Question: Some progrees from my old question (<URL>
'''
#slideshow {
height: 550px;
width: 1400px;
overflow: hidden;
}
.slide {
// NEED TO BE ABSOLUTE POSITIONED. If I comment the line, all work as expected, but slideshow don't slide.
position: absolute;
}
.slide img {
height: 550px;
left: 50% !important;
margin-left: -700px;
position: absolute;
}
<div id="slideshow">
<div class="slide"><img src="http://di20studios.com/2012/royalpack/images/banners/af_banner_rp_01.jpg" /></div>
<div class="slide"><img src="http://di20studios.com/2012/royalpack/images/banners/af_banner_rp_01.jpg" /></div>
<div class="slide"><img src="http://di20studios.com/2012/royalpack/images/banners/af_banner_rp_01.jpg" /></div>
<div class="slide"><img src="http://di20studios.com/2012/royalpack/images/banners/af_banner_rp_01.jpg" /></div>
</div>
'''
What I expect?
Expect image centered on window. If resolution is less then image, left and right of images will be hidden.

Sorry my English, and thanks!
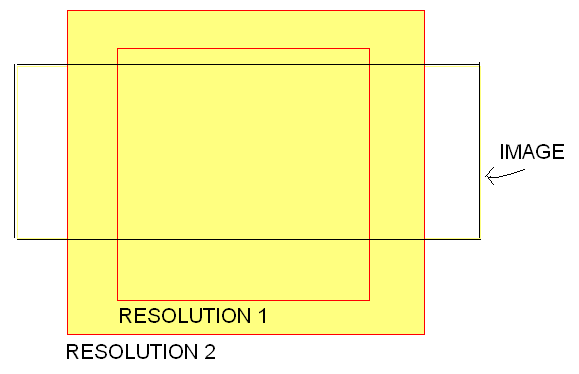
Answer: This can be achieved using a simple hack. You can align a div to the center of the page that has 1px width, and then put the image in that div. You then set the margin-left of that image to be half of the images width.
See this <URL>